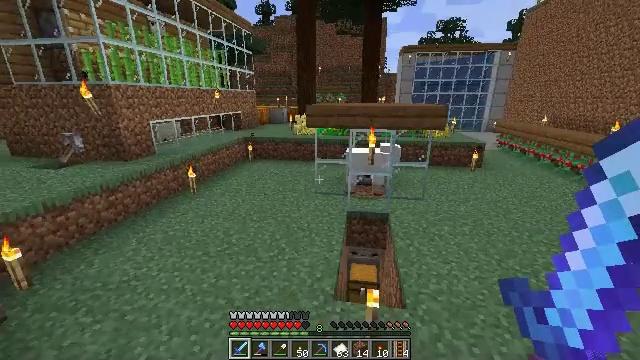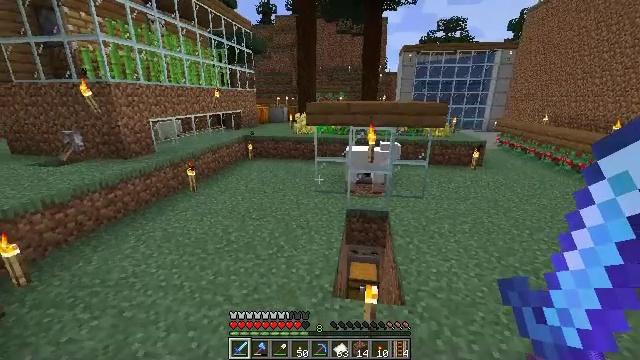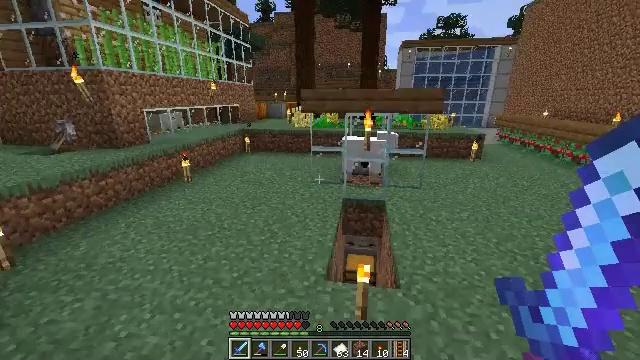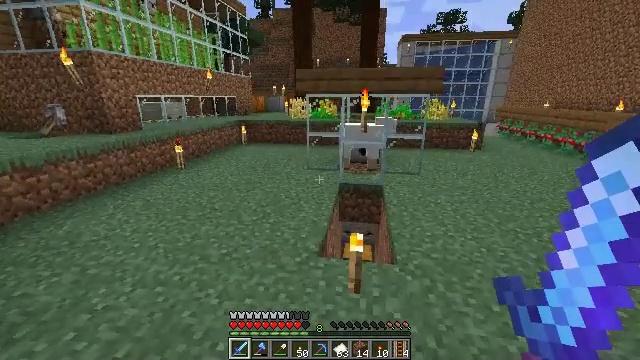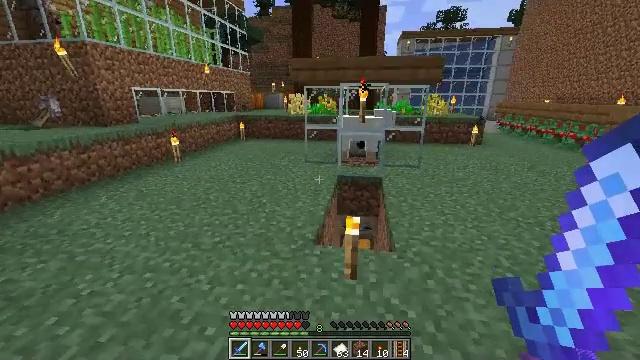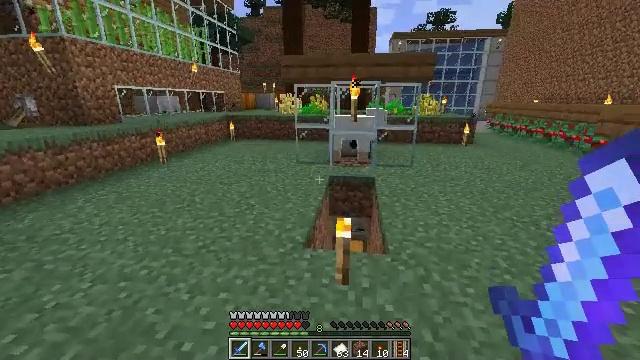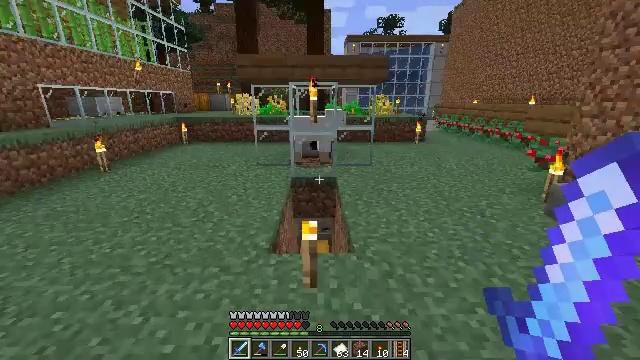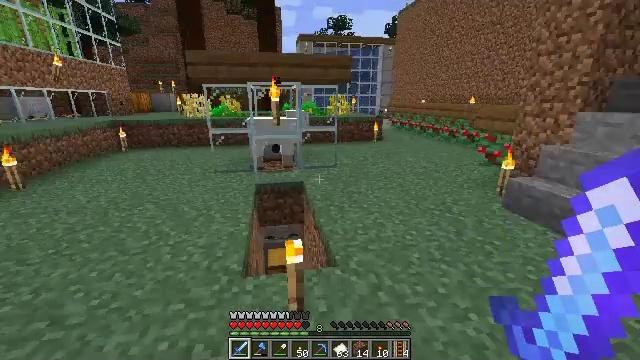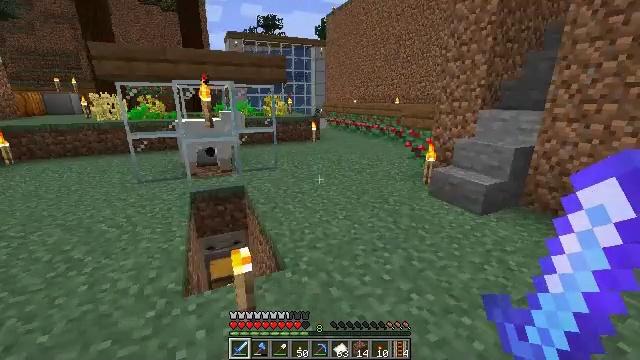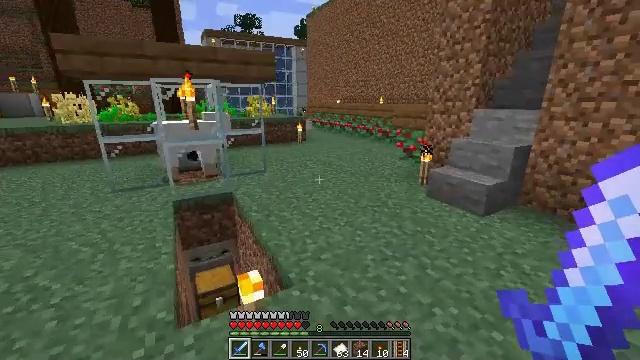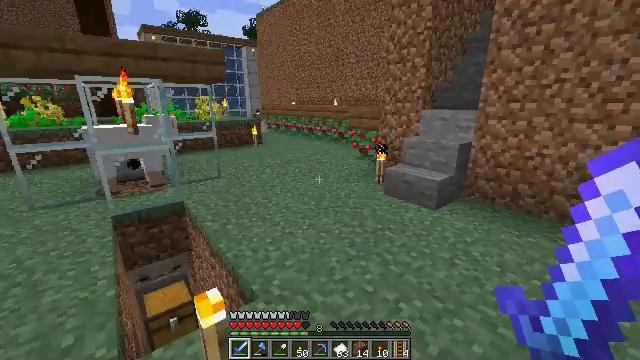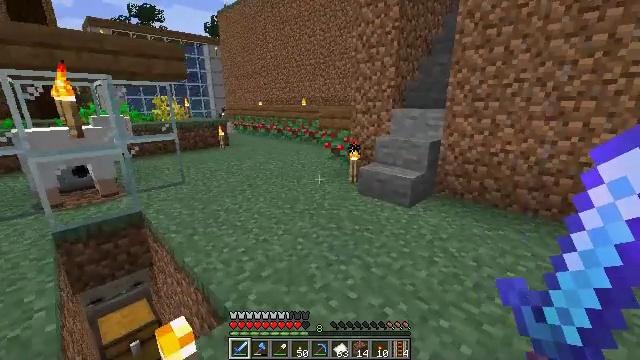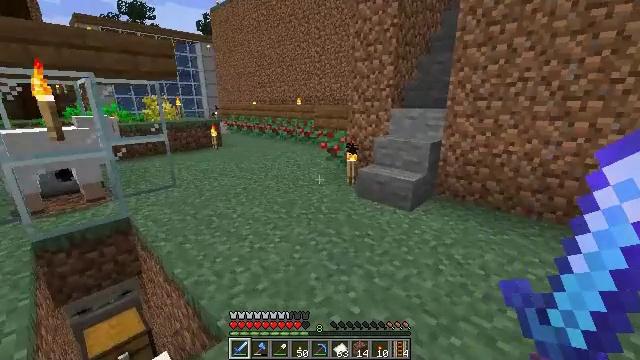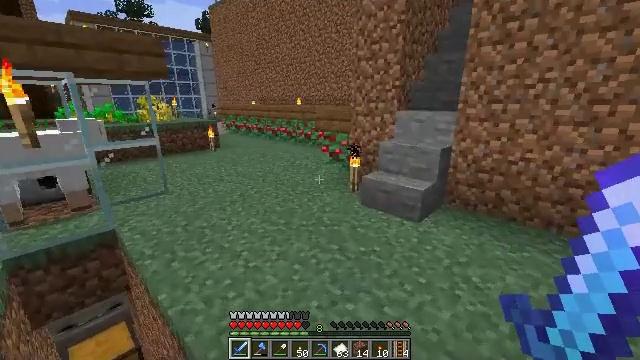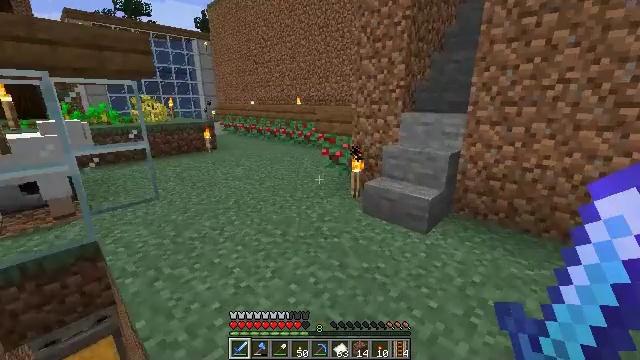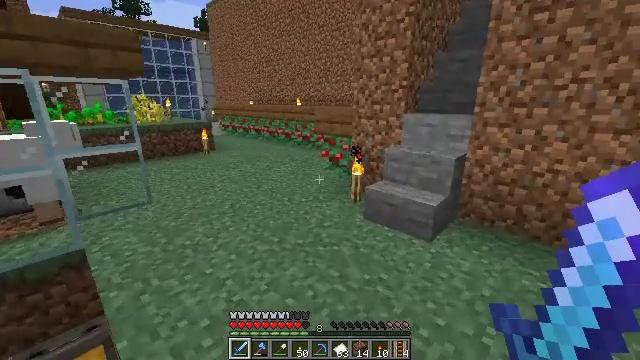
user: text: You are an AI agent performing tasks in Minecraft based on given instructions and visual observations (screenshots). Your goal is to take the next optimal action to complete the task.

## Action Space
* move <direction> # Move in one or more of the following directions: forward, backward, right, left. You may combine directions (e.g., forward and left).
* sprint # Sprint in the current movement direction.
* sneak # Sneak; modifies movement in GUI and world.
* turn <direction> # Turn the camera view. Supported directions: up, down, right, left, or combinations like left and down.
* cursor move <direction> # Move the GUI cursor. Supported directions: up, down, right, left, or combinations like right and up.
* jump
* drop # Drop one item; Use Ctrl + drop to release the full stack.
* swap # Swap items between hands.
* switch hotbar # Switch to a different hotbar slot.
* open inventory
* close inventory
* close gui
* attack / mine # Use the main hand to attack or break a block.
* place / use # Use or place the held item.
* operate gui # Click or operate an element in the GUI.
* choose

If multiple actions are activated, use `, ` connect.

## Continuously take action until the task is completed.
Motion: motion action
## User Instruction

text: Take paper and leather to craft a book.
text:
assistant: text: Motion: move forward
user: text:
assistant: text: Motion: move forward
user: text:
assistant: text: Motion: move forward
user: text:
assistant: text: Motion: move forward and move left
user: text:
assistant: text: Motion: move forward and move left, turn right
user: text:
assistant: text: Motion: move forward and move left, turn right
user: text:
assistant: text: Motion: move forward and move left, turn right
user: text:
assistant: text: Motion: move forward and move left, turn right
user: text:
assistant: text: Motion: move forward, turn right
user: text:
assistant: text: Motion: move forward, turn right
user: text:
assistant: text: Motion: move forward, turn right
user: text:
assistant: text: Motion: move forward, turn right
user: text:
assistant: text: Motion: move forward
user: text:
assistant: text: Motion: move forward
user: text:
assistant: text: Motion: move forward
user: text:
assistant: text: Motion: move forward
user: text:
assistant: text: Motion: move forward
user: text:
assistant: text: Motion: move forward
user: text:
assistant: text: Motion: move forward
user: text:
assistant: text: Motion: move forward and move left
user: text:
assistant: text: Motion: move forward and move left, turn right
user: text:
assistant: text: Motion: move forward and move left, turn right and up
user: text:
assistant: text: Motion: move forward and move left, turn right and up
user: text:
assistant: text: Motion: move forward and move left, turn right and up
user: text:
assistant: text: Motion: move forward and move left, turn right and up
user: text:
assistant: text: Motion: move forward and move left, turn right and up
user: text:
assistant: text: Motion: move forward and move left, turn right and up
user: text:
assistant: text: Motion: move forward and move left, turn right and up
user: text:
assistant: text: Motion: move forward and move left, turn right and up
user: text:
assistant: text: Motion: move forward and move left, turn right and up